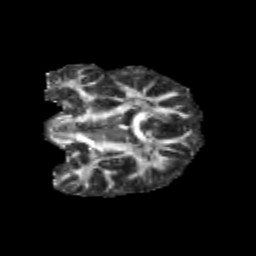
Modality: FA
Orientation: coronal
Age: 12
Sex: female
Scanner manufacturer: siemens
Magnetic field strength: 3 T
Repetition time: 3.8 s
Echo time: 0.07 s